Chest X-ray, PA view. Patient: 29 years old, sex M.
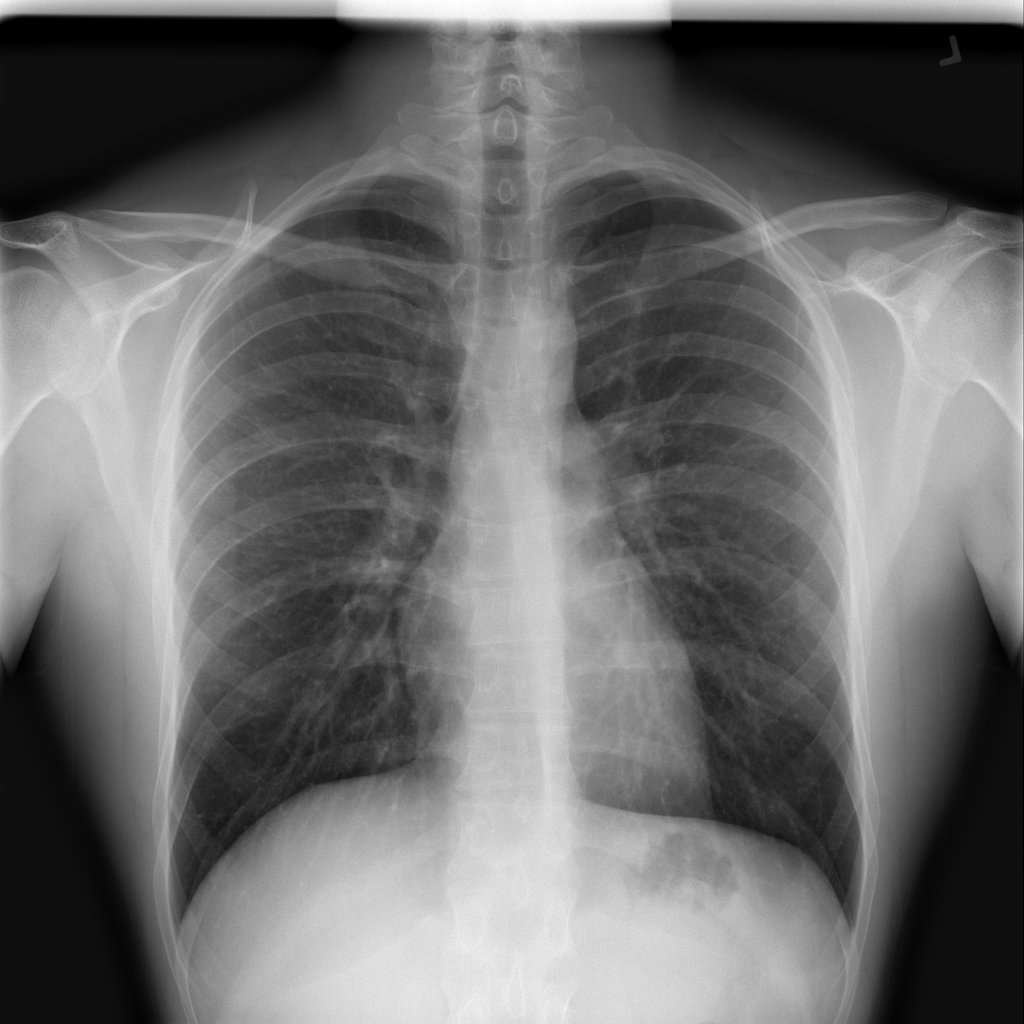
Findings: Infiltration